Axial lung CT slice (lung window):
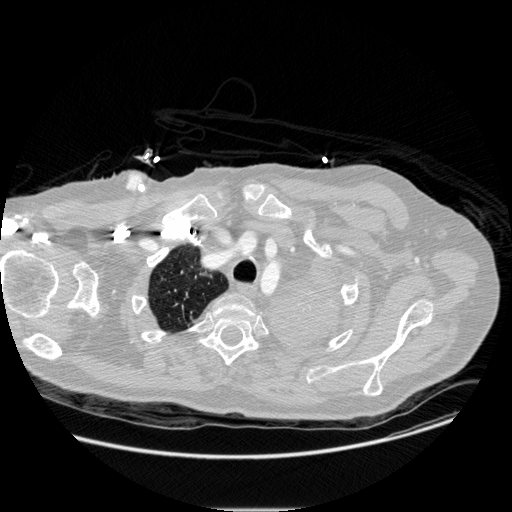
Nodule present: no